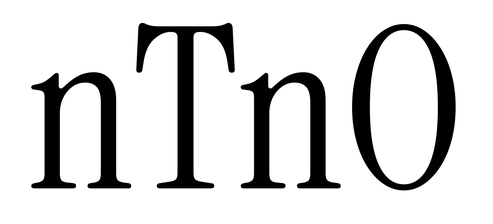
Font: InstrumentSerif-Regular